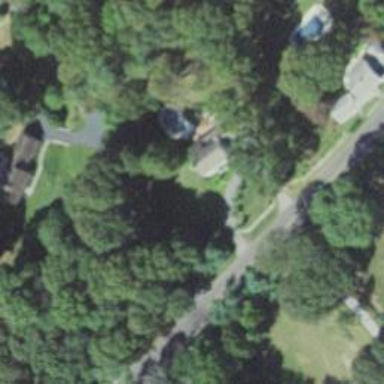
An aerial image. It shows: Residential driveway serving as service road.